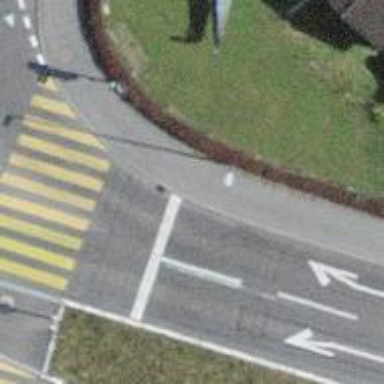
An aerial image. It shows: Road with traffic signals.